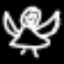
Label: angel